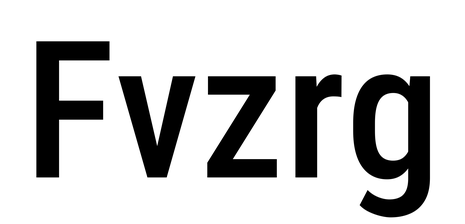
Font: Roboto_Condensed_Medium